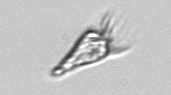
Label: Paratontonia_gracillima